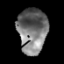
Tissue: prostate
Cell type: T cells
Senescence score: 0.2757
Nuclear area (px): 1298
Mean DAPI intensity: 116.22